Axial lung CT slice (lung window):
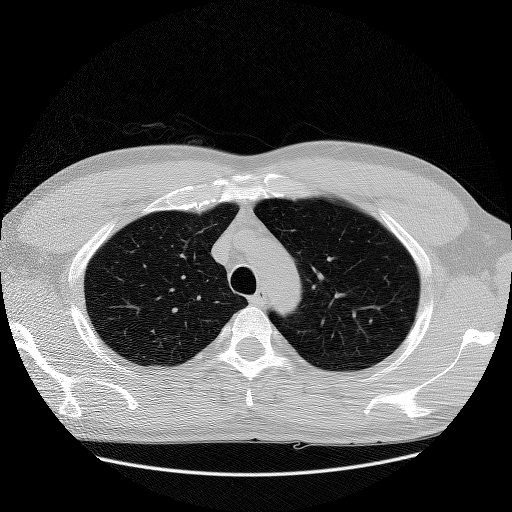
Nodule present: no